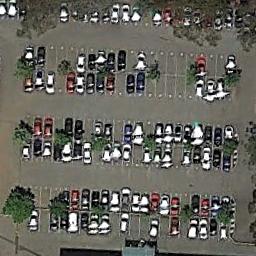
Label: parking_lot